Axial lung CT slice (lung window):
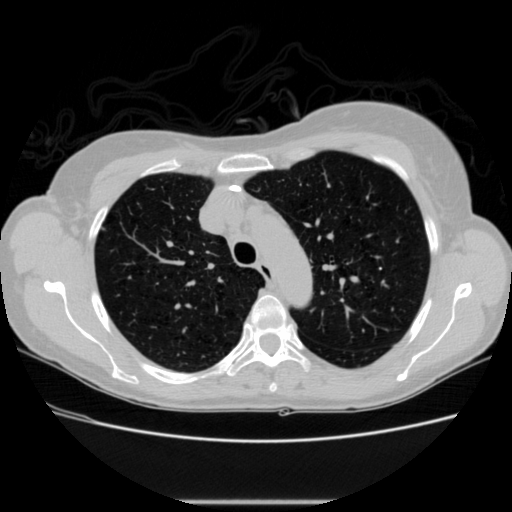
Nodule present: no